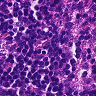
Metastatic tissue present: no